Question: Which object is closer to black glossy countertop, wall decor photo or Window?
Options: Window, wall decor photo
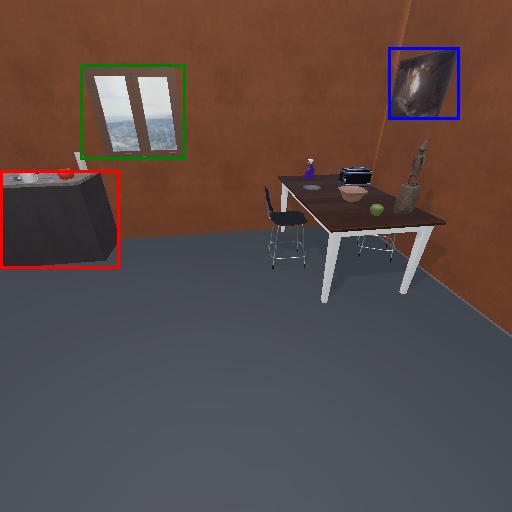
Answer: Window